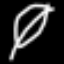
Label: leaf